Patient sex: M
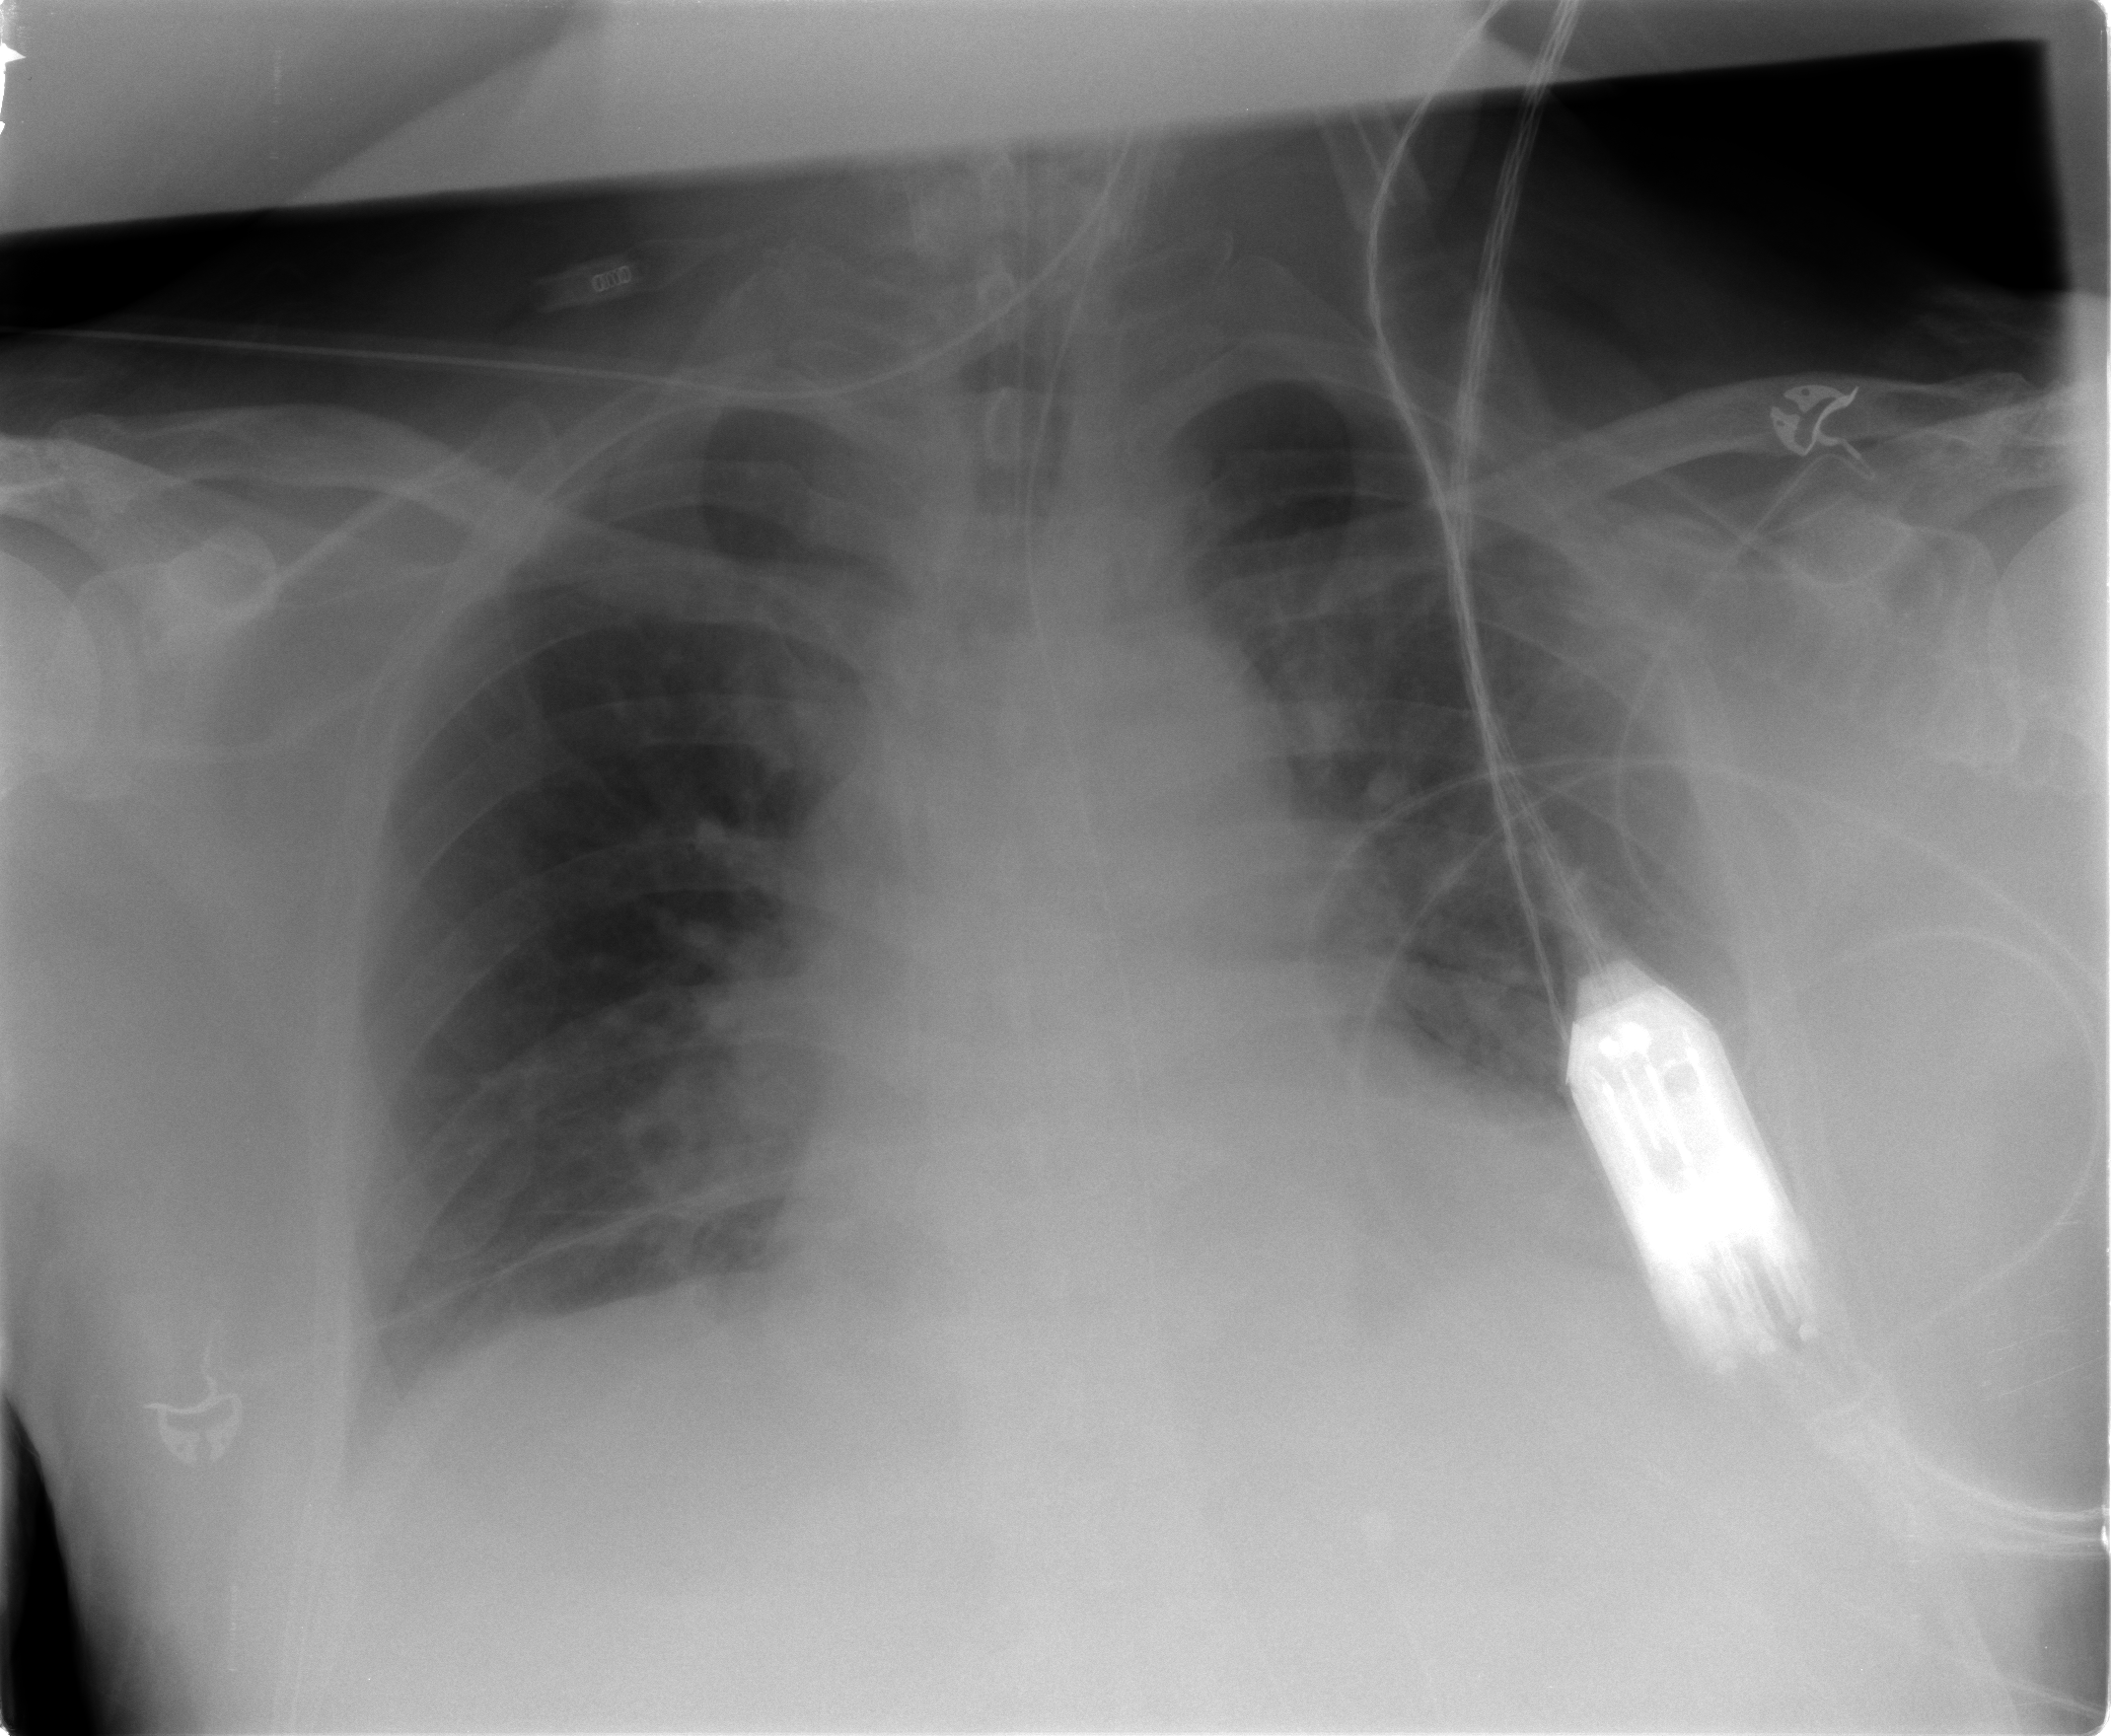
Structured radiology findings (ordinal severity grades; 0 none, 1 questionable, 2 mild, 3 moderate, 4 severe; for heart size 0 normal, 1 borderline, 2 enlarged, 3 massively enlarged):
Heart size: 2
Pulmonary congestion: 2
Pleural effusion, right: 2
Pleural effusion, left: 2
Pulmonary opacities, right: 1
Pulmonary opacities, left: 1
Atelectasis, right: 2
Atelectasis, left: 2